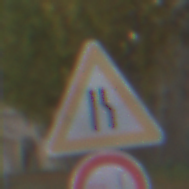
Verkehrszeichen: EinseitigVerengteFahrbahnRechts
Zusatzzeichen unten: VerbotUeberholenEinspurigeFahrzeuge
Umgebung: Outdoor, Suburban
Tageszeit: MorningAfternoon
Wetter: PartlyCloudy
Licht: Natural
Jahreszeit: NotSpecified
Kontrast: MediumContrast